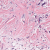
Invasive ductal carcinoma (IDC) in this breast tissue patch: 1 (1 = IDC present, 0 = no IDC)